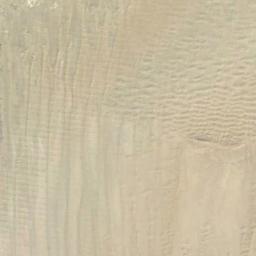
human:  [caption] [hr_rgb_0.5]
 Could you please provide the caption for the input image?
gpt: The desert is smooth and wavy on one side .

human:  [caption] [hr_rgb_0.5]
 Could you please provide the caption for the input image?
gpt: There are some ravines in this desert .

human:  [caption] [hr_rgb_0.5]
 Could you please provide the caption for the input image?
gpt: The desert is full of white sand .

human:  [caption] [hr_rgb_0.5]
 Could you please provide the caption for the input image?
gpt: The desert has yellow sand and some sand ripples and the desert terrain is flat .

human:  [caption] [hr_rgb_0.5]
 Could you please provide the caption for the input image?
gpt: A yellow desert with patterned stripes .